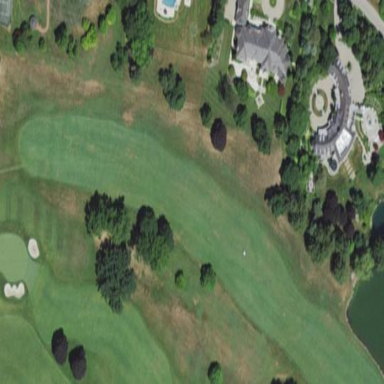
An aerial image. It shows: Grassy area designated as golf fairway.